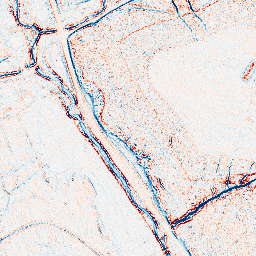
Category: edge_preserving
Decomposition family: anisotropic_diffusion
Decomposition parameters: iterations: 10
kappa: 10
gamma: 0.05
Upsampling method: regularized
Upsampling parameters: scale: 4
lambda_reg: 0.01
Upsampling scale: 4